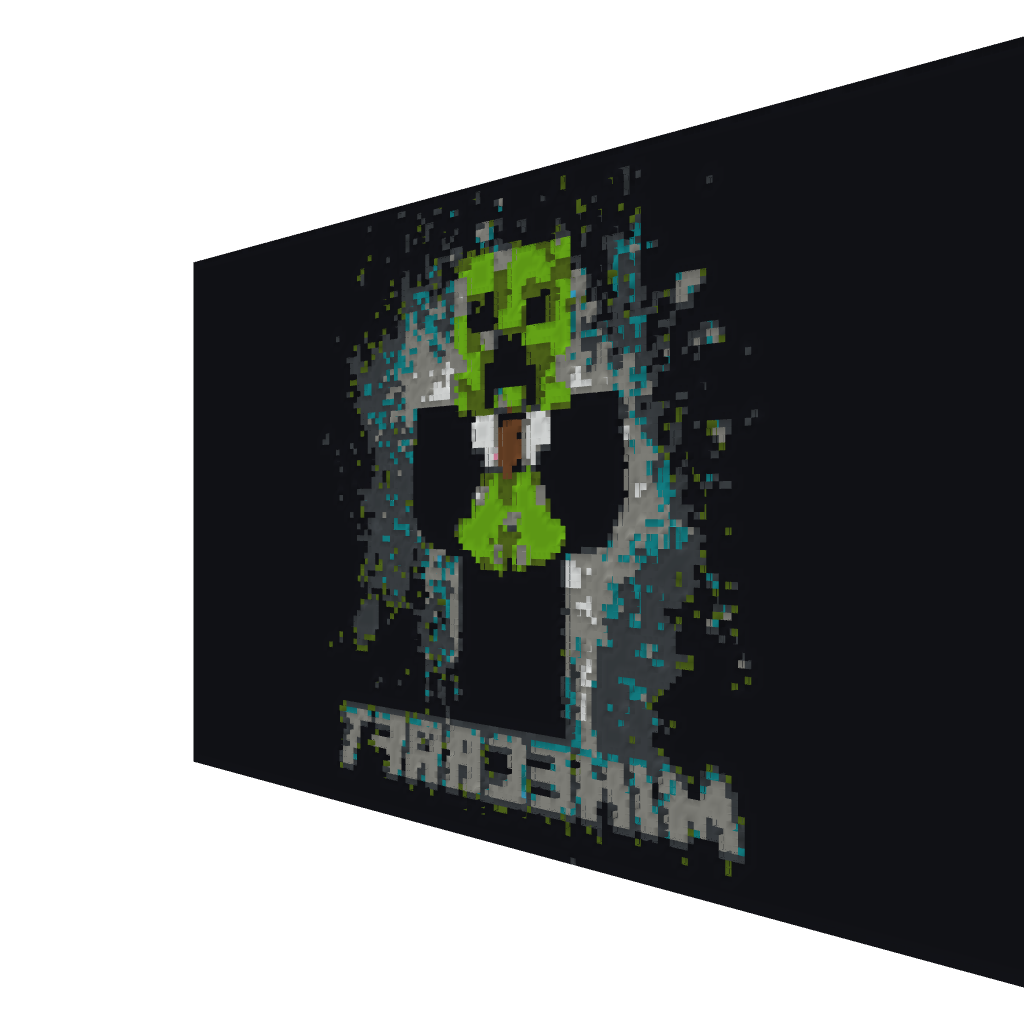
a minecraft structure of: Minecraft Creeper Man